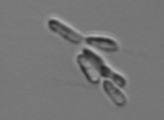
Label: Dinobryon